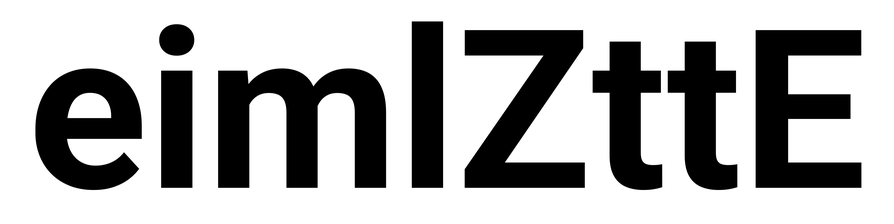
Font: Roboto_Bold